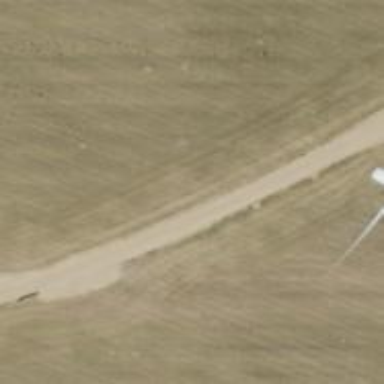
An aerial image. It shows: Road specifically designated for service vehicles within wind farm.